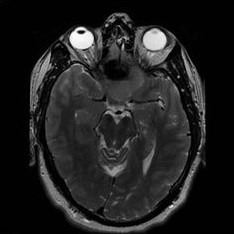
Label: notumor